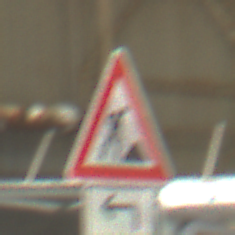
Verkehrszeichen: Arbeitsstelle
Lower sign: RichtungsangabeDurchPfeile2
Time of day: Midday
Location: Indoor (Urban)
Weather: NotSpecified
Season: NotSpecified
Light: Natural